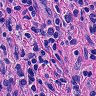
Metastatic tissue present: no